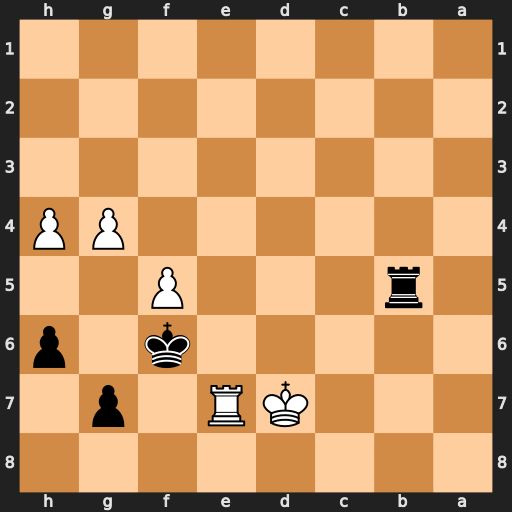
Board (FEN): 8/3KR1p1/5k1p/1r3P2/6PP/8/8/8
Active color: b
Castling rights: -
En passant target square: -
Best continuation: Rb7+ Kc6 Rxe7